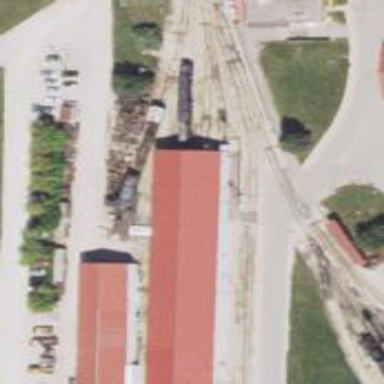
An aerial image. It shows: Railway yard with preserved rail tunnel building passage.